Interaction volume radius: 5 \u00c5
Interaction volume height: 20 \u00c5
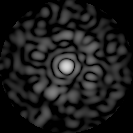
Disorder parameter: 0.8135